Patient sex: M
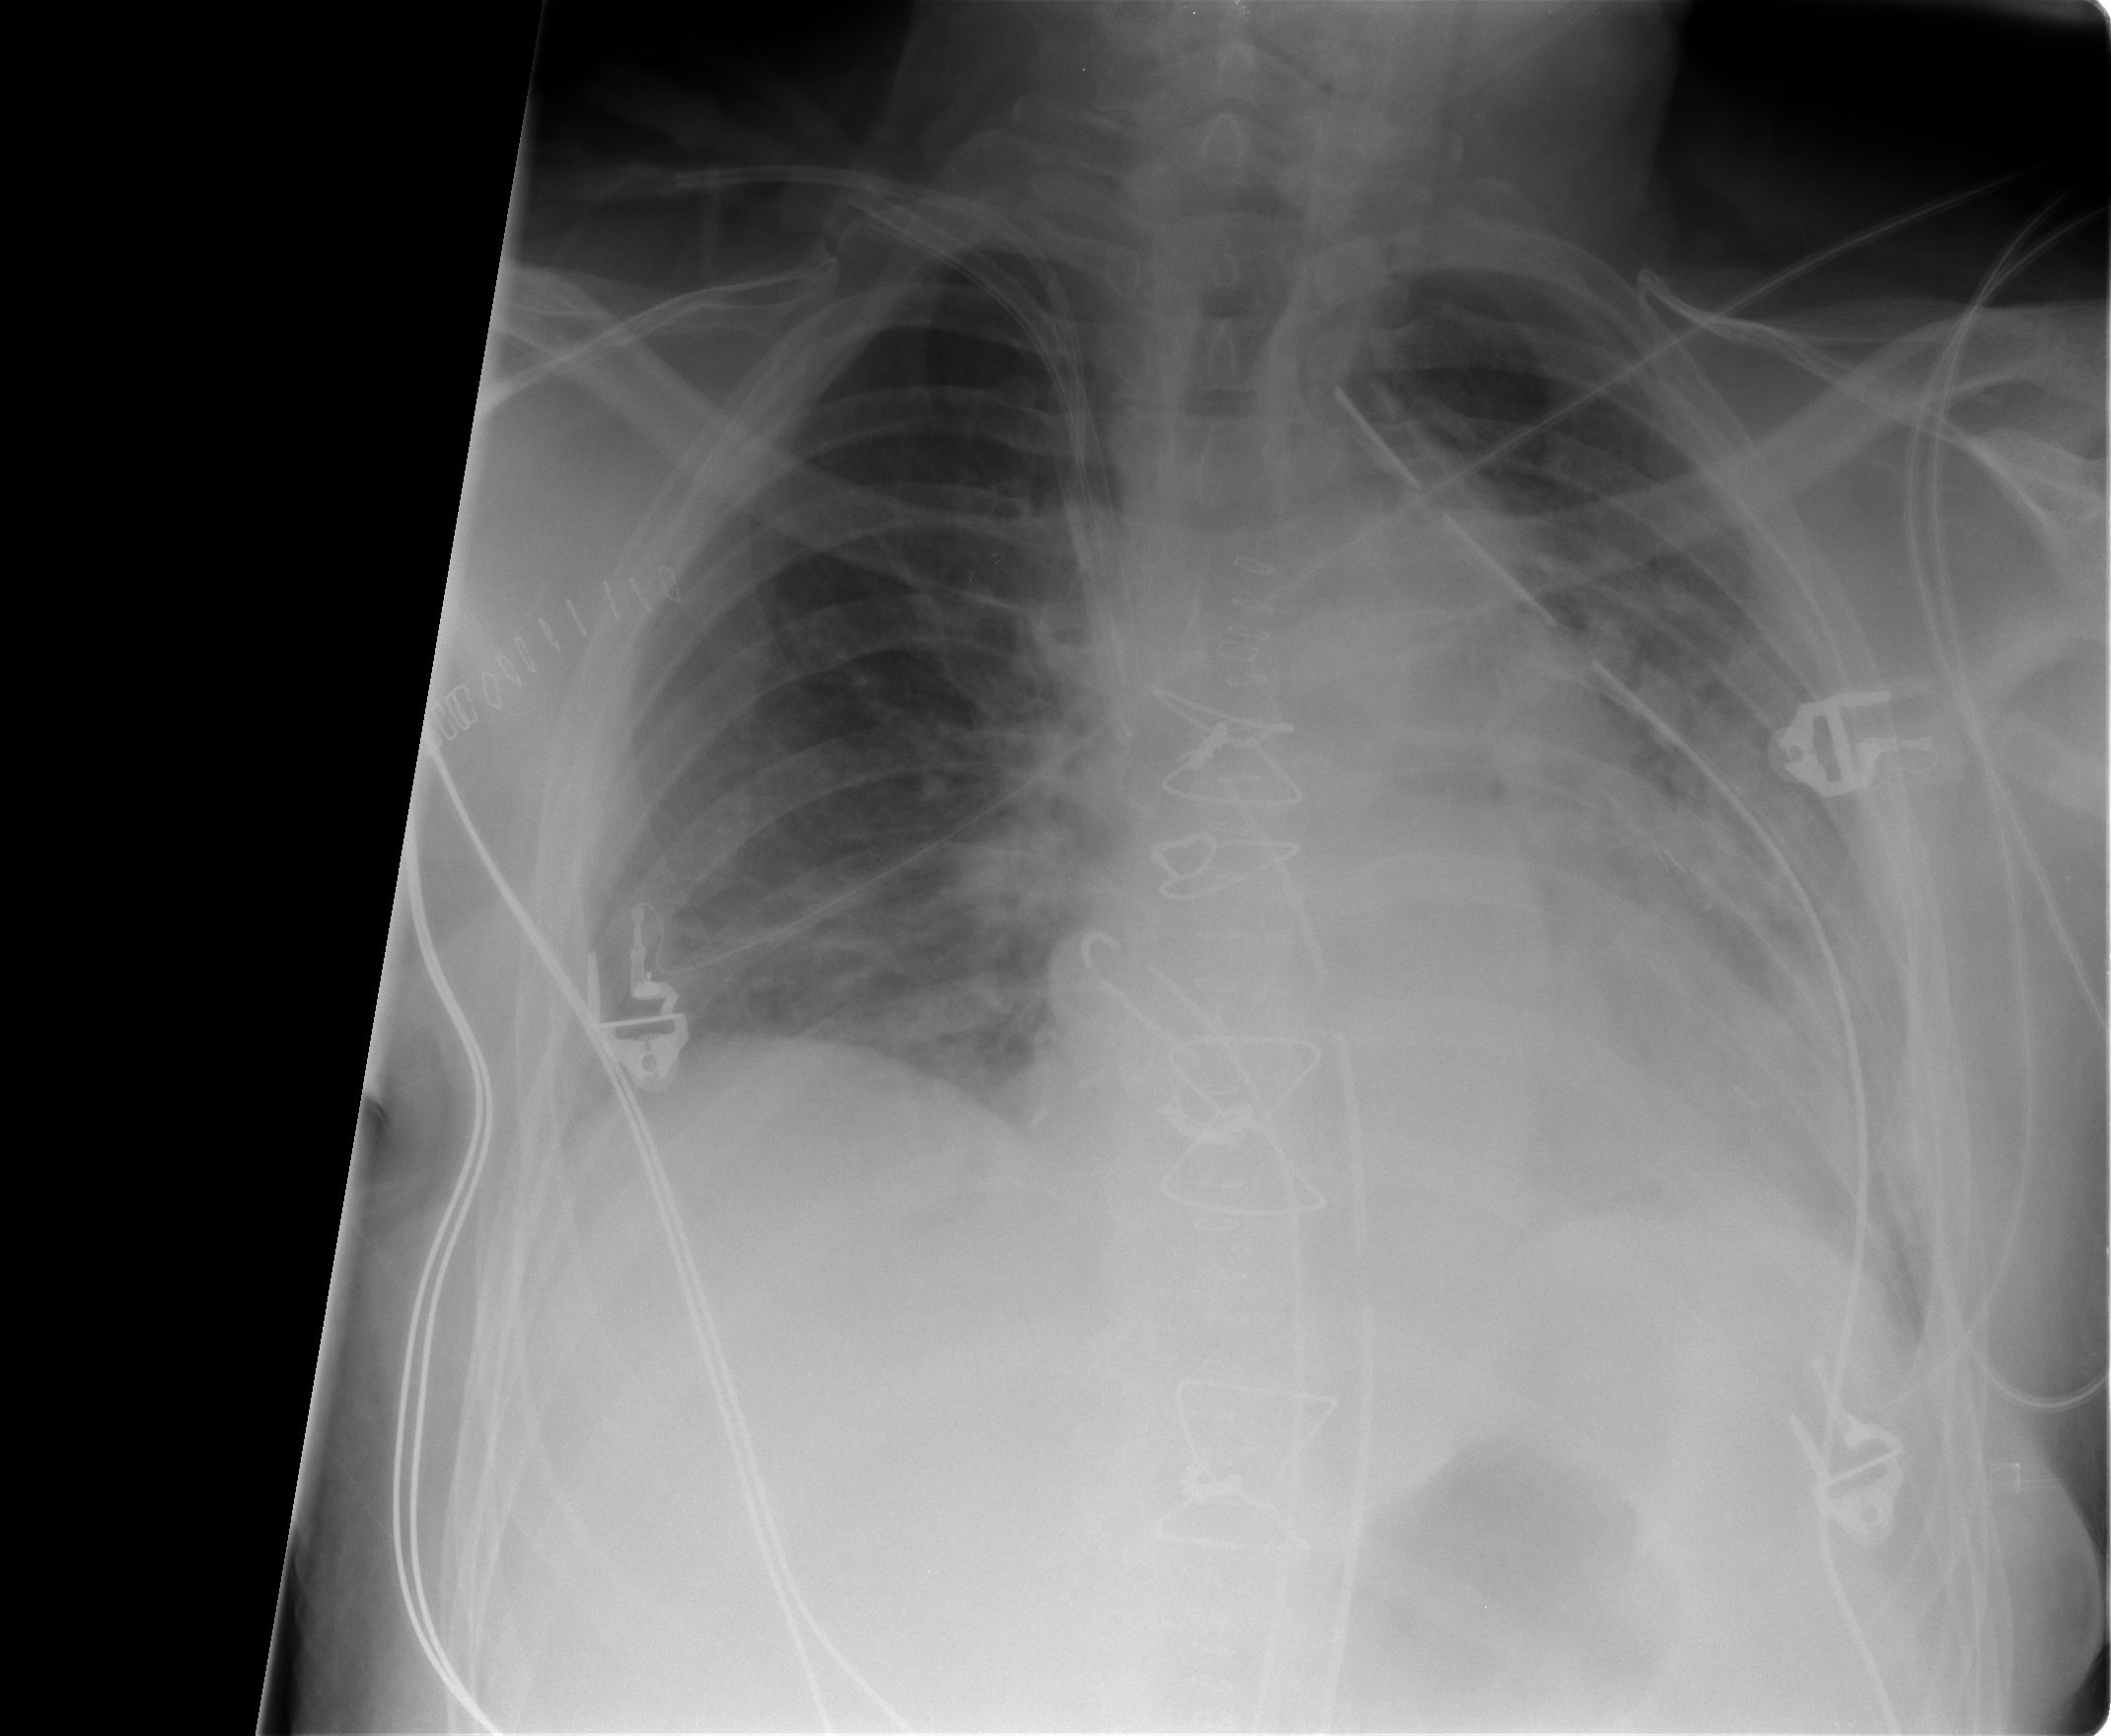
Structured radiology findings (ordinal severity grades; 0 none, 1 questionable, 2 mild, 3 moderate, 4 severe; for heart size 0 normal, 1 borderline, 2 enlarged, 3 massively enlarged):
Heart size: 0
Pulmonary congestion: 0
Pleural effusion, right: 0
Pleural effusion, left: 1
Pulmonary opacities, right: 0
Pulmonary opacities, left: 3
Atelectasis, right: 0
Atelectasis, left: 3